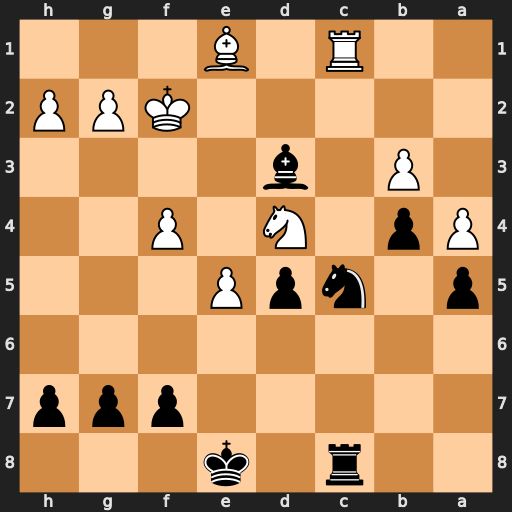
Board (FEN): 2r1k3/5ppp/8/p1npP3/Pp1N1P2/1P1b4/5KPP/2R1B3
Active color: b
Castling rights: -
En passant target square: -
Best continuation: Ne4+ Ke3 Rxc1